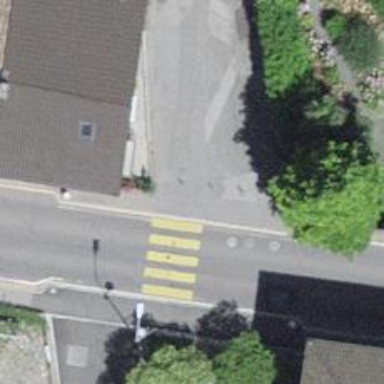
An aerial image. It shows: Bollard.